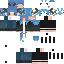
A male human skin with medium skin, wearing blonde long hair dressed in a blue hoodie and blue jeans, featuring a closed mouth.